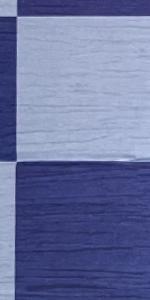
Label: Empty